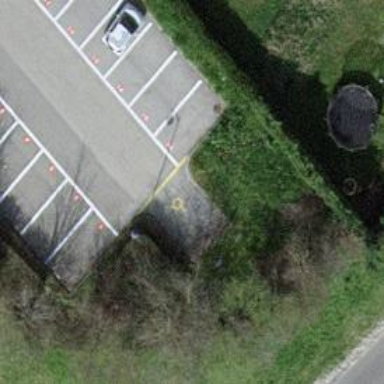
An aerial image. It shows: Designated parking space for disabled individuals.